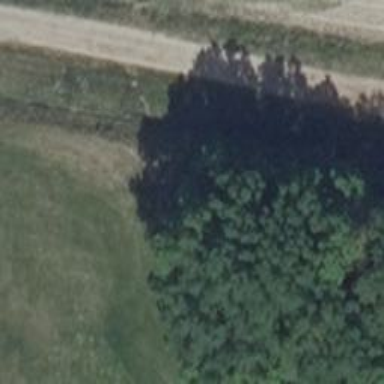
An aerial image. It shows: Hunting stand.